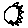
Label: sun